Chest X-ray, PA view. Patient: 61 years old, sex M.
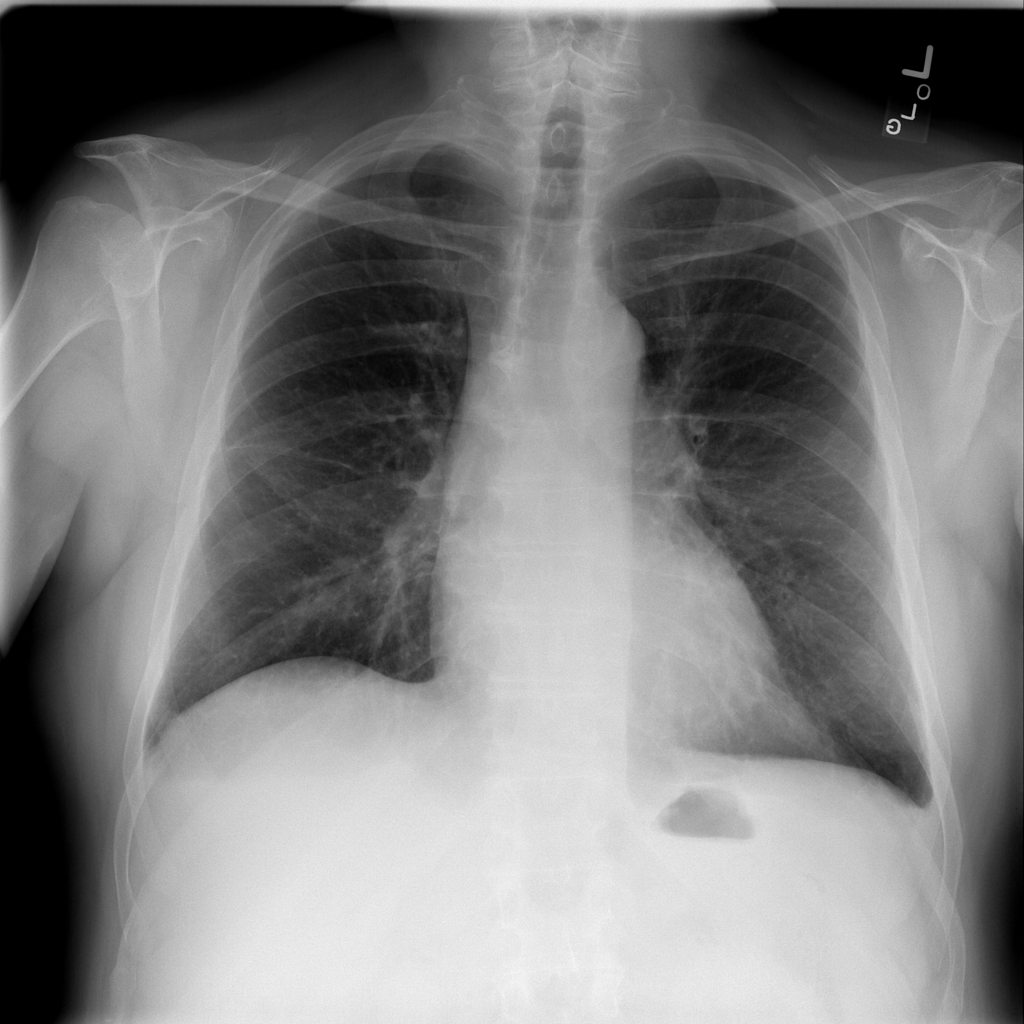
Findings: No Finding